Field crop: tomato
Growth stage: 1
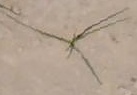
Species: cyperus